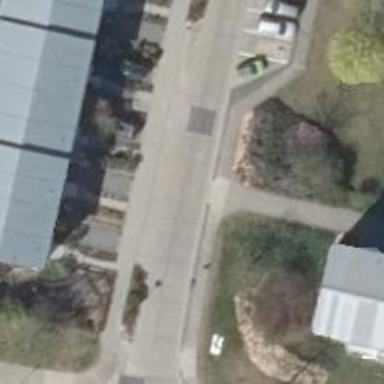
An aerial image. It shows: Residential road with concrete surface.